Question: I'd like to have a numbered list using Hebrew alphabet numerals, as is common in books in Hebrew. Whereas Latin notation uses digits 0-9, Hebrew is numbered alphabetically, with a few exceptions here and there where the value is changed around. I have no idea if this is even possible in CSS, but perhaps it is in JavaScript.
I'd essentially like to have something like this:
'''
<ol>
<li>First Line</li>
<li>Second Line</li>
<li>Third Line</li>
</ol>
'''
turn into something like this:
'''
.hebrew-numeral {
padding-left: 10px;
}
'''
'''
<table dir="rtl">
<tbody>
<tr>
<td class="hebrew-numeral">A</td>
<td>First Row</td>
</tr>
<tr>
<td class="hebrew-numeral">b</td>
<td>Second Row</td>
</tr>
<tr>
<td class="hebrew-numeral">g</td>
<td>Third Row</td>
</tr>
</tbody>
</table>
'''
<URL>:

Is there a way to do this in CSS or in JavaScript? I could just use a table like in my example above, but is this really the best way of doing this?
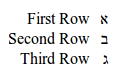
Answer: You can do this easily with CSS's 'list-style-type: hebrew' property
'''
ol { list-style-type: hebrew; }
'''
'''
<h1>Test</h1>
<ol>
<li>One</li>
<li>Two</li>
<li>Three</li>
</ol>
'''
See example here: <URL>